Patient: sex F, age 72
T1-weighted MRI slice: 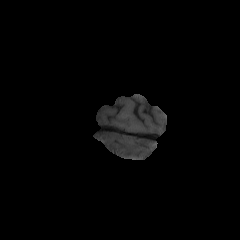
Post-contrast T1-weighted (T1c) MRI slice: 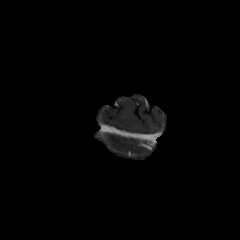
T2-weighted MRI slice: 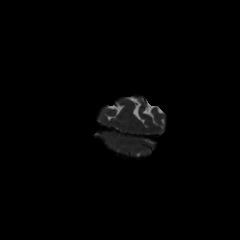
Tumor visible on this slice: no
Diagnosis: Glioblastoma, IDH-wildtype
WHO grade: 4